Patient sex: M
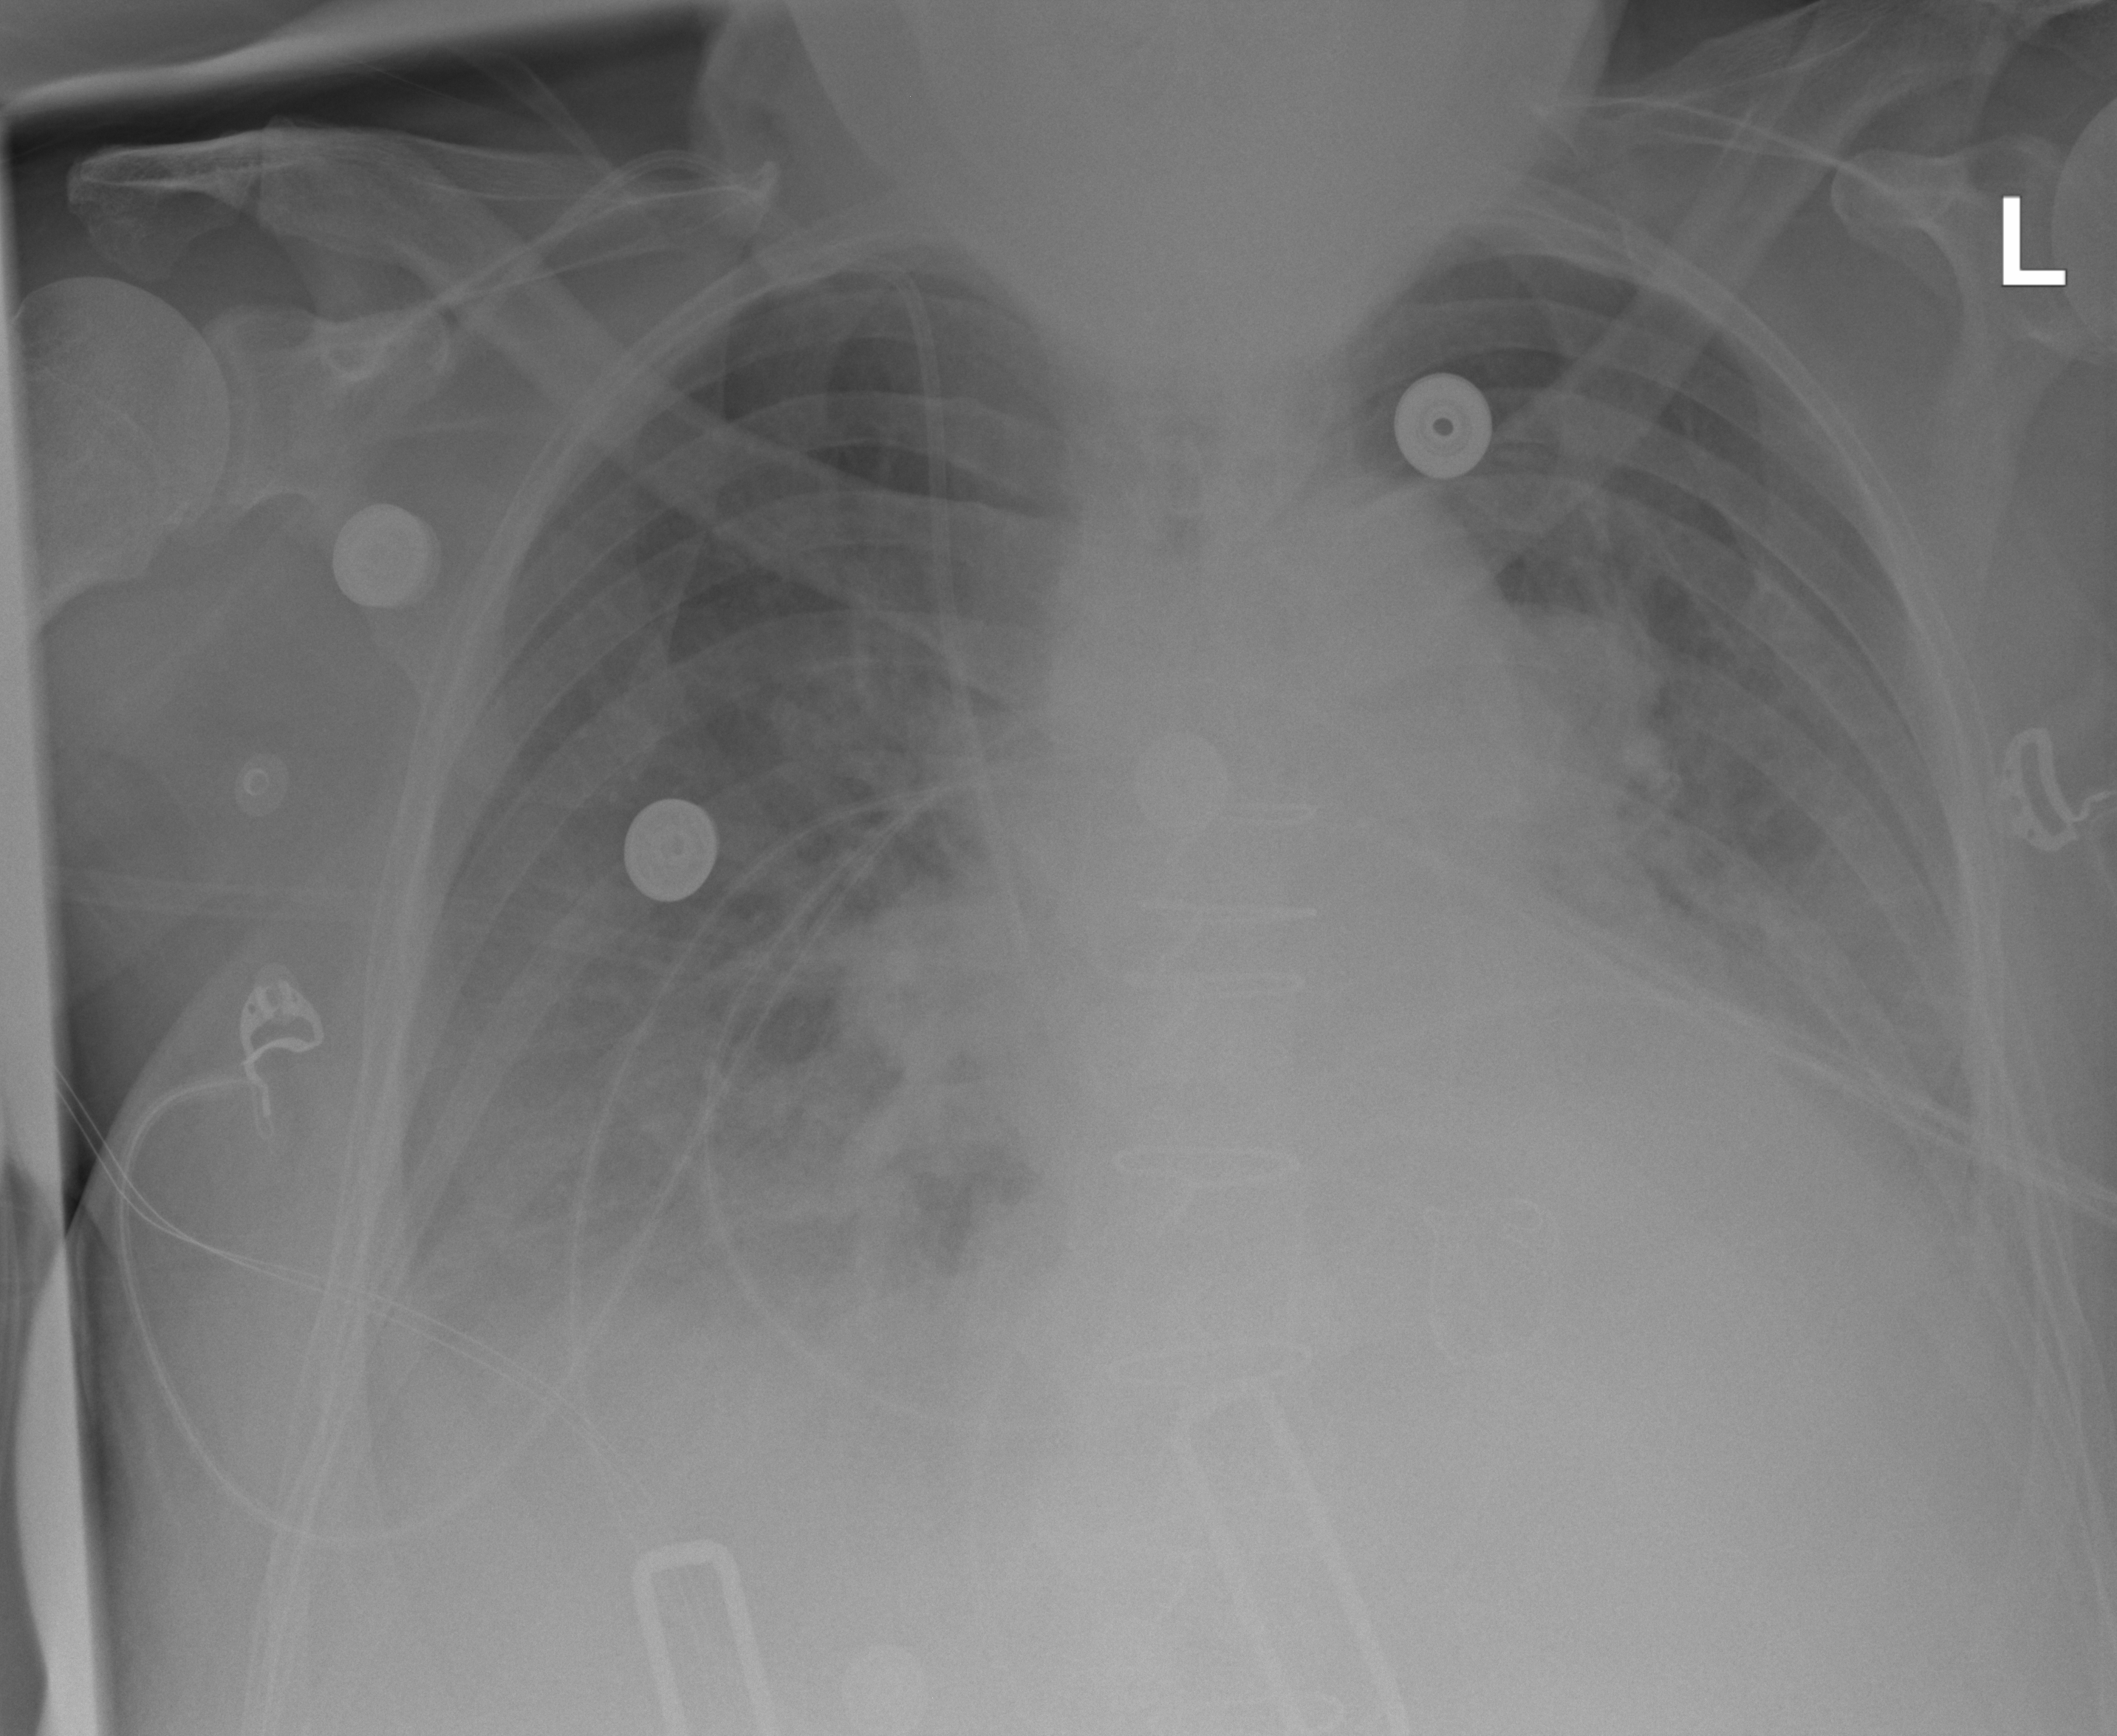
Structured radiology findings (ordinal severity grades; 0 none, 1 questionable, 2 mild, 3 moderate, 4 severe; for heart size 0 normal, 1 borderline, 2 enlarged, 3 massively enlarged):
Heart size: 2
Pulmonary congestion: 2
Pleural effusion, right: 2
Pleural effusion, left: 2
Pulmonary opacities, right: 2
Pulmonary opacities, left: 0
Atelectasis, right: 2
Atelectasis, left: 2